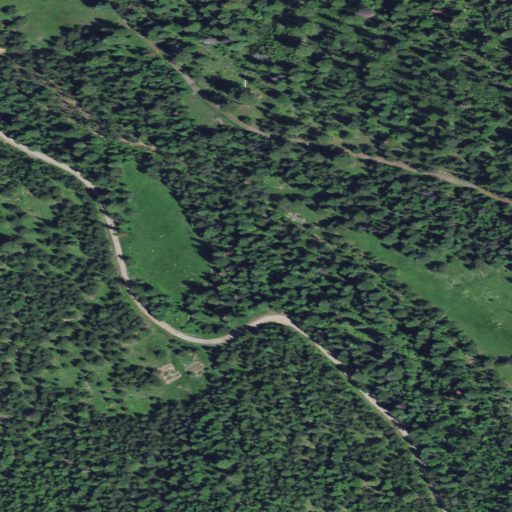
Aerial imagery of plain(s) in Oregon named Onion Gulch Meadow containing evergreen forest and woody wetlands